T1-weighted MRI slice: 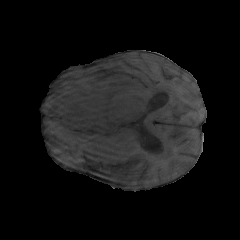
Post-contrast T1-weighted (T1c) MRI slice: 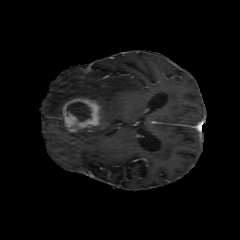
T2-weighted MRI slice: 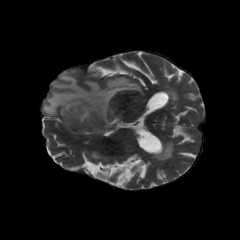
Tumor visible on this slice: yes